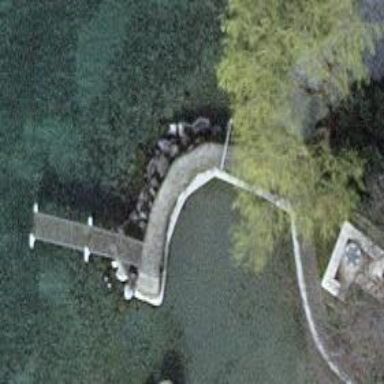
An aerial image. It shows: Breakwater structure.